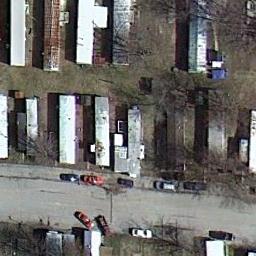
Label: mobile_home_park